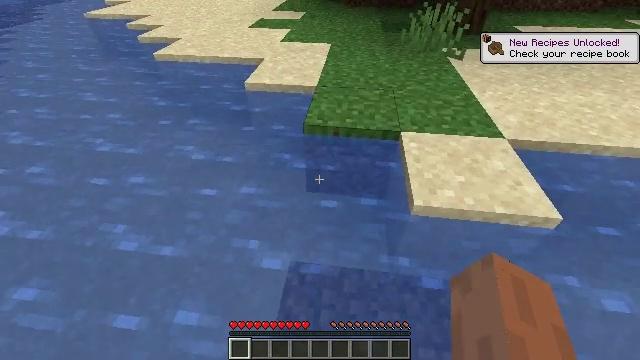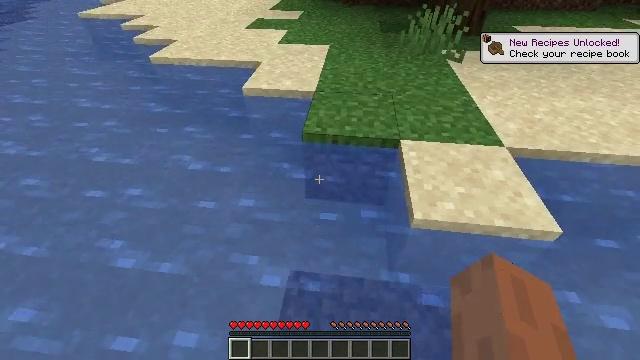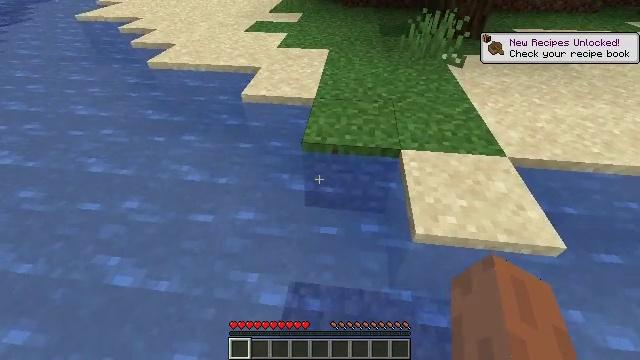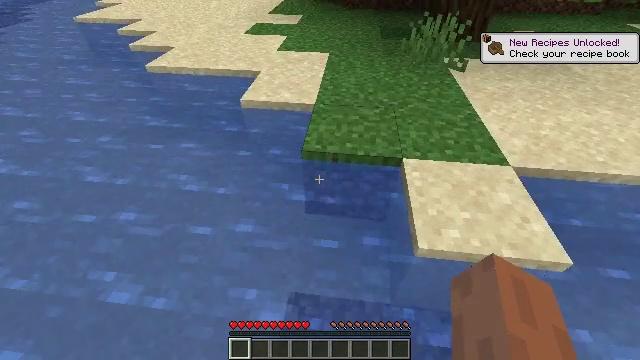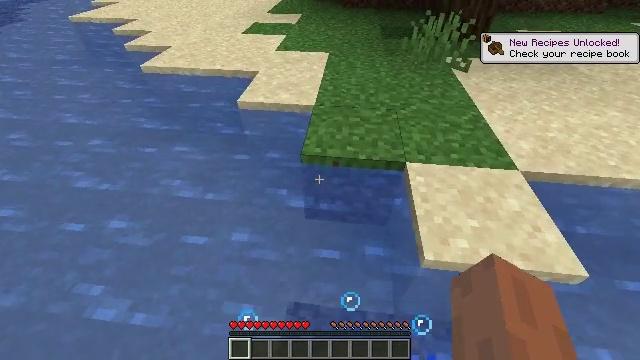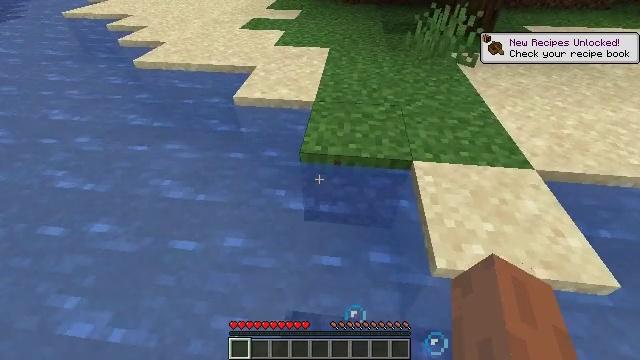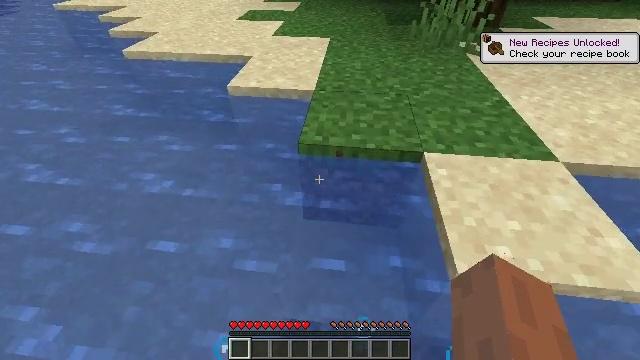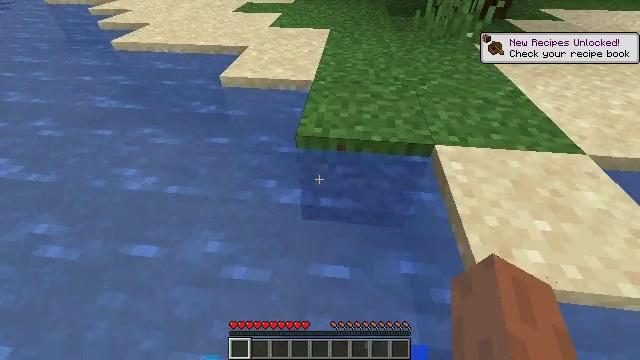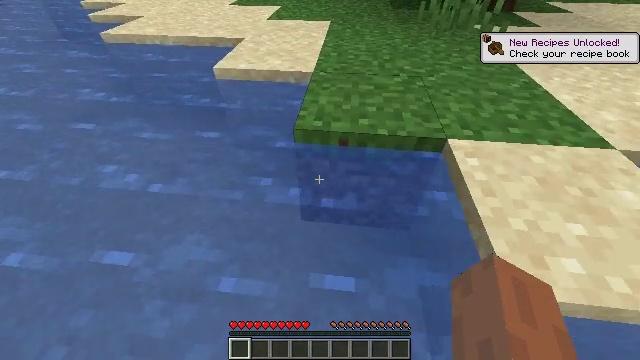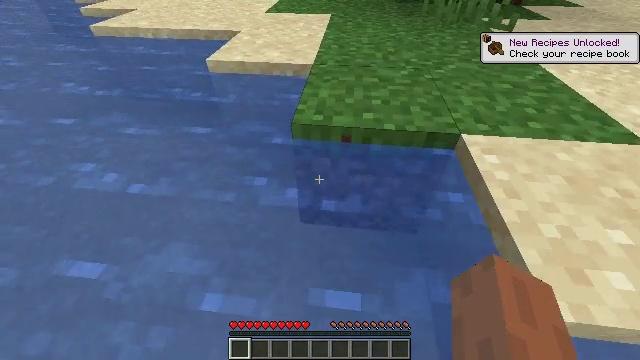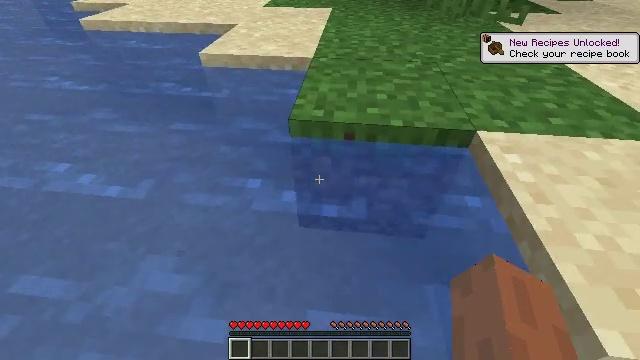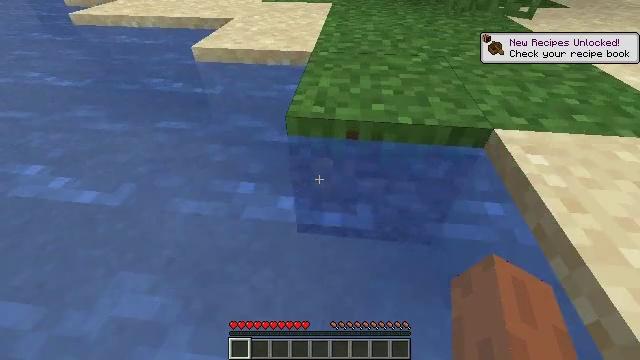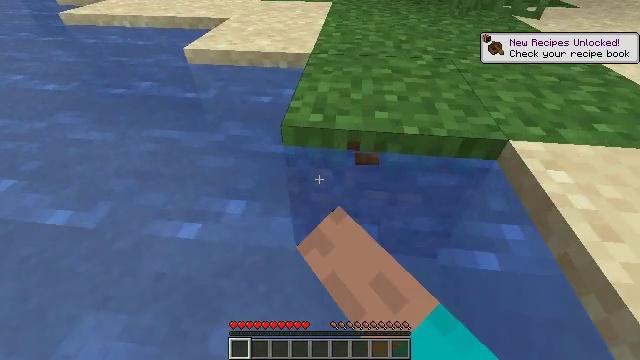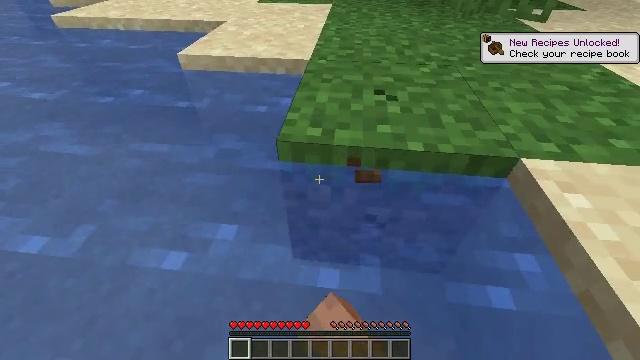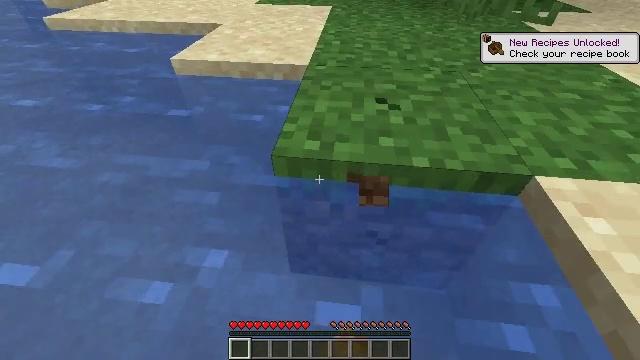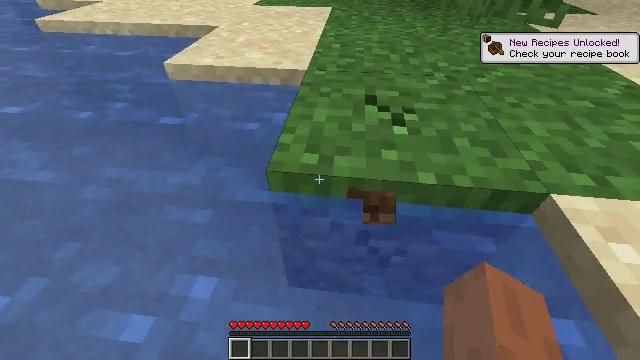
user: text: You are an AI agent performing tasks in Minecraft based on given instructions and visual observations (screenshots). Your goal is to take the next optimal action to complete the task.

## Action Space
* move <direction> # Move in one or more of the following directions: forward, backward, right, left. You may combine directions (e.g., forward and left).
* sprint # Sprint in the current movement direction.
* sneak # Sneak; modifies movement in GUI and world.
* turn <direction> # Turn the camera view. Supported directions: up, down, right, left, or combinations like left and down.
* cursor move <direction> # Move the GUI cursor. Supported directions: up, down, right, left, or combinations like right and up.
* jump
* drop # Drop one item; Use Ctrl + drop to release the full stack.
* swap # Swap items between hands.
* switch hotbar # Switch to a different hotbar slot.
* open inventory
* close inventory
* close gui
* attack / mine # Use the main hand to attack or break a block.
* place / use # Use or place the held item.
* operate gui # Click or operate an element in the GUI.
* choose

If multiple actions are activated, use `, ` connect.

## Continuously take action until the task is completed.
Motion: motion action
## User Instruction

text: Break the grass block.
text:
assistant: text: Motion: move forward
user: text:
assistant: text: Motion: move forward
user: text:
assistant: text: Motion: move forward
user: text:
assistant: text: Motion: move forward
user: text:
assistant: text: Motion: move forward
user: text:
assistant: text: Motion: move forward
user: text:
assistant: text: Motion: move forward
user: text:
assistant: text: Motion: move forward
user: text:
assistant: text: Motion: move forward
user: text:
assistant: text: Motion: move forward, attack / mine
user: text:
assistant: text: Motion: move forward, attack / mine
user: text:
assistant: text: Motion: move forward, attack / mine
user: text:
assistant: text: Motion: move forward, attack / mine
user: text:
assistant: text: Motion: move forward, attack / mine
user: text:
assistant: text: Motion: move forward, attack / mine
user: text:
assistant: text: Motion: move forward, attack / mine
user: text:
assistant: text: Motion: move forward, turn right, attack / mine
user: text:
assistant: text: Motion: move forward, turn right and up, attack / mine
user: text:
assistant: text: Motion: turn right, attack / mine
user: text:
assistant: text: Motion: attack / mine
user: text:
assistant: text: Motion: attack / mine
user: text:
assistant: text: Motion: attack / mine
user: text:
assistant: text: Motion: attack / mine
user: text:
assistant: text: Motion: attack / mine
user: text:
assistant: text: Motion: attack / mine
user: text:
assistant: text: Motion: attack / mine
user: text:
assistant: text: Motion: attack / mine
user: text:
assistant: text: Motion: attack / mine
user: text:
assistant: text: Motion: attack / mine
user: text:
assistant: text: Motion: attack / mine